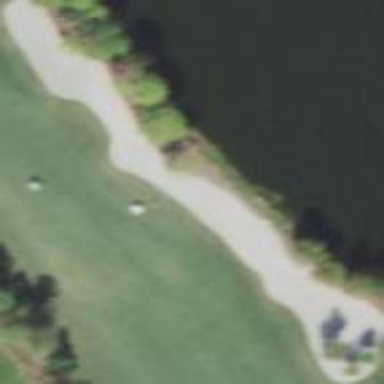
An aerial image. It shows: Golf bunker filled with natural sand.